Interaction volume radius: 10 \u00c5
Interaction volume height: 15 \u00c5
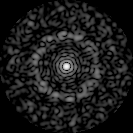
Disorder parameter: 0.8205